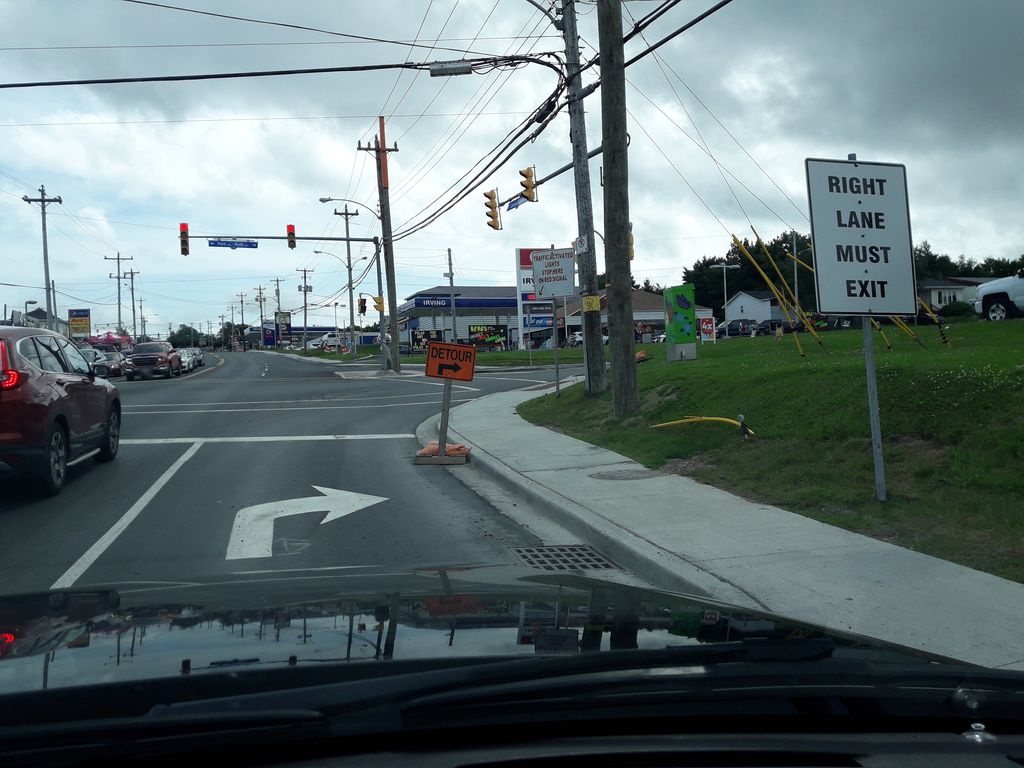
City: st_johns